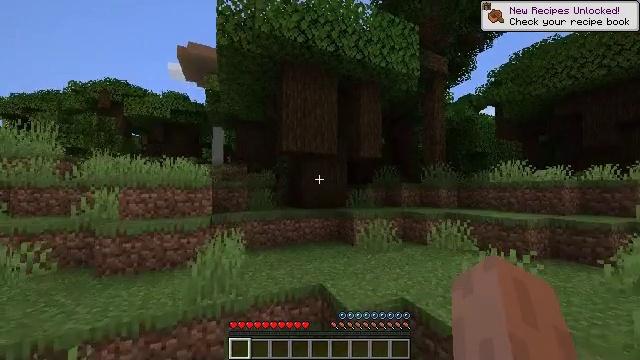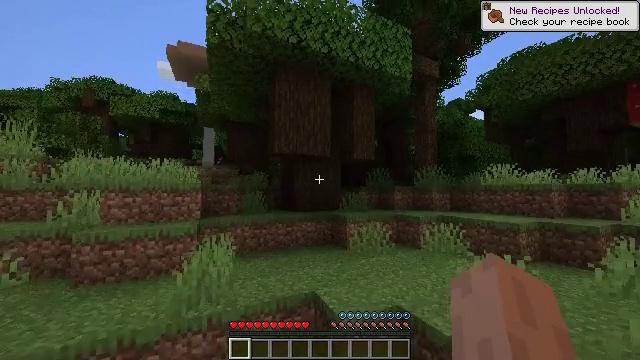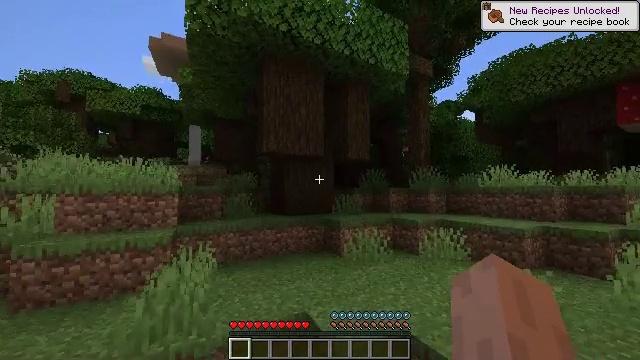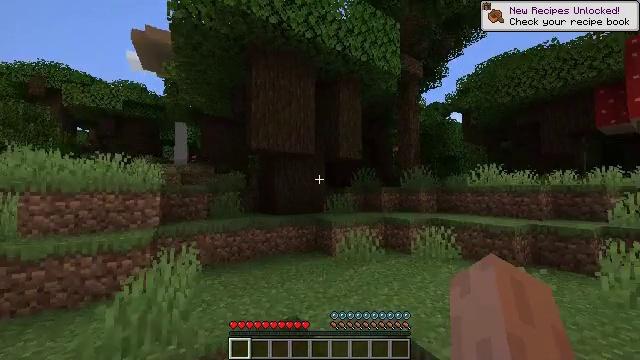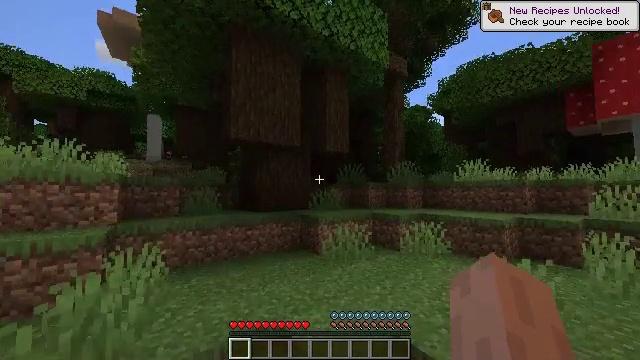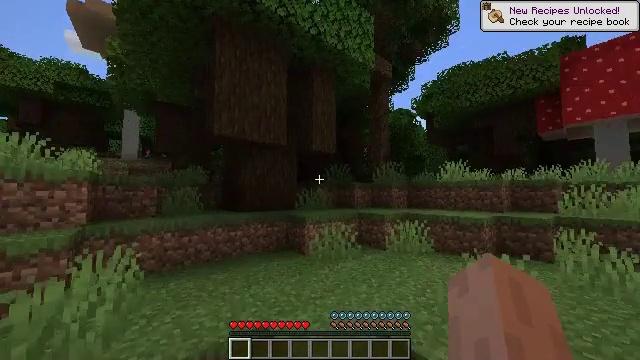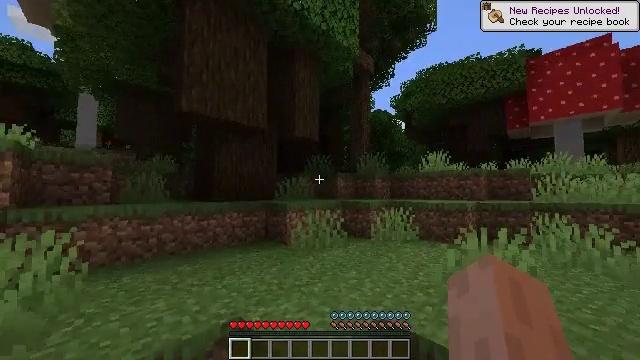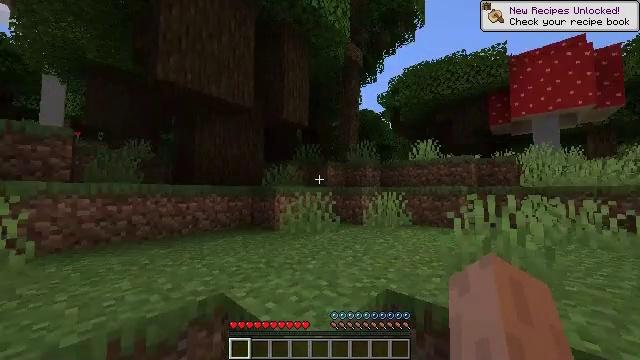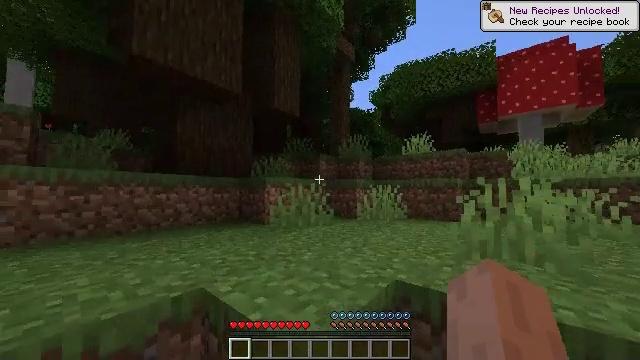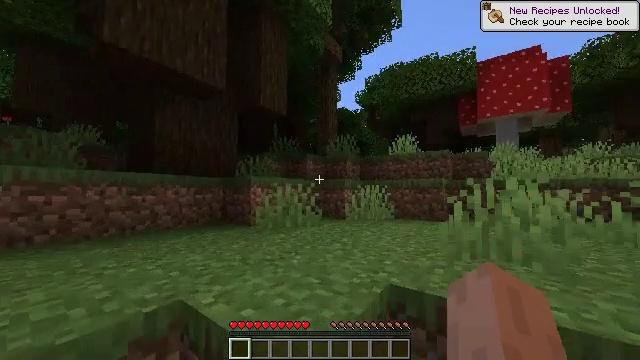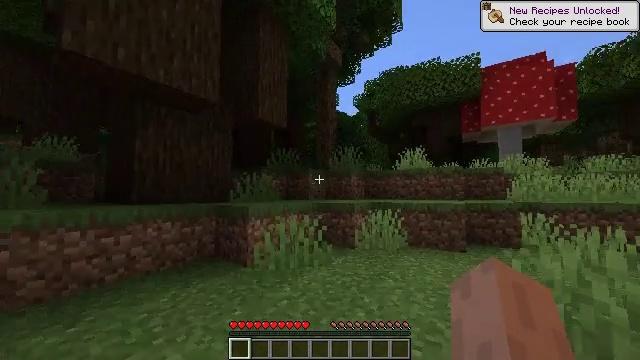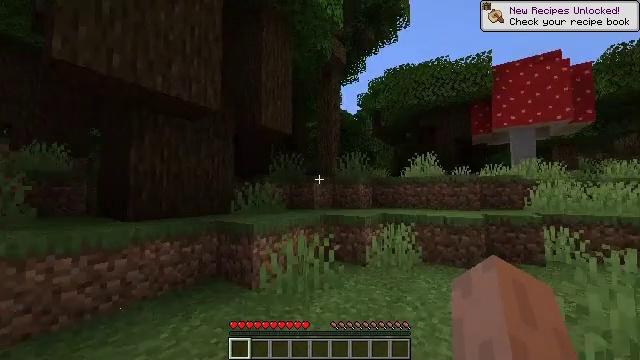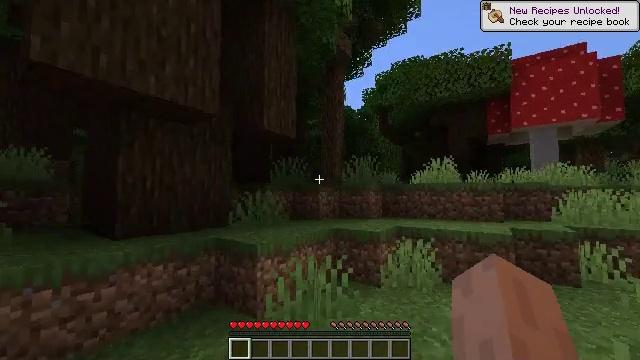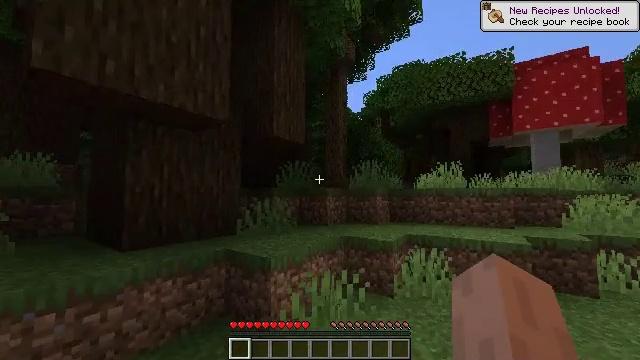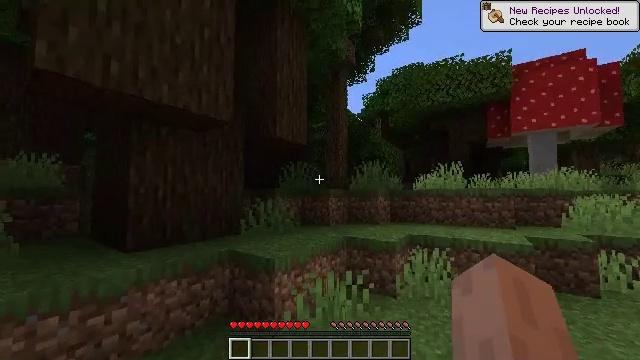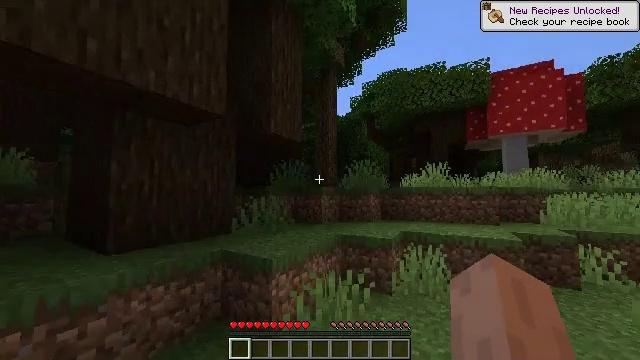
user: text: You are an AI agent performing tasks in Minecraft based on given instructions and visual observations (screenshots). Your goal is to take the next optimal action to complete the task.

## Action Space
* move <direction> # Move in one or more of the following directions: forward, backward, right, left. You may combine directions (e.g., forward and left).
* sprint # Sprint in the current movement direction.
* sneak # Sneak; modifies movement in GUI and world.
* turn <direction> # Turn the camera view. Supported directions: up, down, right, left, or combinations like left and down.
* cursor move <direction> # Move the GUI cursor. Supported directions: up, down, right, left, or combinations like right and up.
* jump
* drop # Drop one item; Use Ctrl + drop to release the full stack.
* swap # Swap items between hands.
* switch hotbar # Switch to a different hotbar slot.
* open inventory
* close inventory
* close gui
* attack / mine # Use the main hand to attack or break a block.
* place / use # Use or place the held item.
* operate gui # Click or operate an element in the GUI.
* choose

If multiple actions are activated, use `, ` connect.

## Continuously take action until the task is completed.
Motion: motion action
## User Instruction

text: Collect oak log for crafting.
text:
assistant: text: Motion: move forward, sprint, turn right
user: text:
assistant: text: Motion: move forward, sprint, turn right, jump
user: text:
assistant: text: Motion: move forward, sprint, turn right, jump
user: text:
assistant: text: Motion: move forward, sprint, turn right, jump
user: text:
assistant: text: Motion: move forward, sprint, turn right, jump
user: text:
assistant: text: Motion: move forward, sprint, turn right, jump
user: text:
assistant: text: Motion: move forward, sprint, turn right, jump
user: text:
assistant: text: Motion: move forward, sprint, turn right, jump
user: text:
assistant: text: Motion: move forward, sprint, turn right, jump
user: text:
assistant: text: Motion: move forward, sprint, turn right, jump
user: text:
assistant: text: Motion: move forward, sprint, jump
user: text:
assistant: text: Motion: move forward, sprint, jump
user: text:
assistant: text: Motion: move forward, sprint, jump
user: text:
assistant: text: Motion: move forward, sprint, jump
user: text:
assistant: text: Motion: move forward, sprint, turn right, jump
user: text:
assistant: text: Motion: move forward, sprint, turn right, jump
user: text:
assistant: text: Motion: move forward, sprint, turn right, jump
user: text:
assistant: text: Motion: move forward, sprint, turn right
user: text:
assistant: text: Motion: move forward, sprint, turn right
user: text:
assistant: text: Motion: move forward, sprint, turn right
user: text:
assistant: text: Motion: move forward, sprint
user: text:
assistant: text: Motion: move forward, sprint
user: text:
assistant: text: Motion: move forward, sprint
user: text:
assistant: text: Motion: move forward, sprint
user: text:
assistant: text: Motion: move forward, sprint
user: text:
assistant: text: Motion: move forward, sprint, jump
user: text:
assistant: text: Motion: move forward, sprint, turn left, jump
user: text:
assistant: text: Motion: move forward, sprint, turn left, jump
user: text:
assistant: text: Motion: move forward, sprint, turn left, jump
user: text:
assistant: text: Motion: move forward, sprint, jump